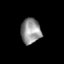
Tissue: skin
Cell type: Myeloid cells
Senescence score: 0.2284
Nuclear area (px): 495
Mean DAPI intensity: 146.863